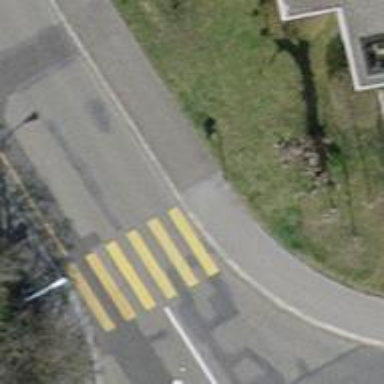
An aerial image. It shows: Kerb barrier.